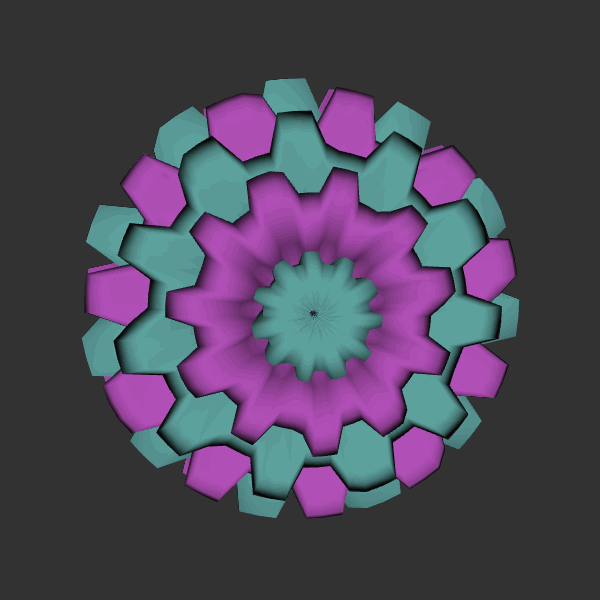
Background: dark